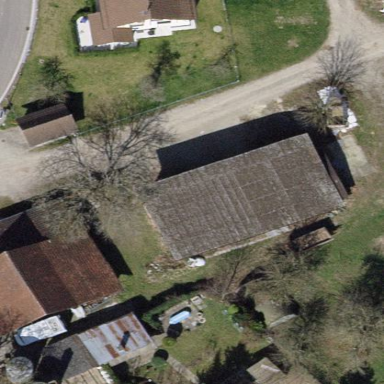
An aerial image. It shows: Shed building.